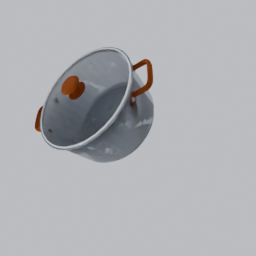
Label: tools